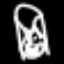
Label: hourglass